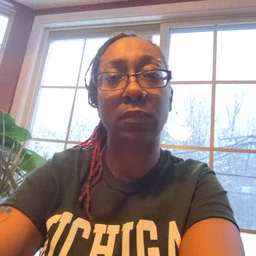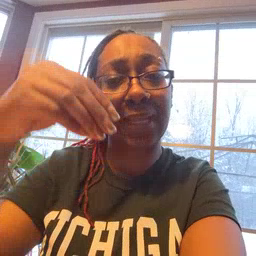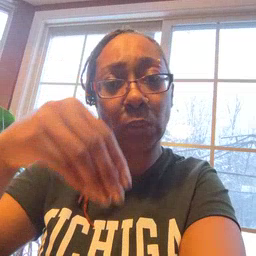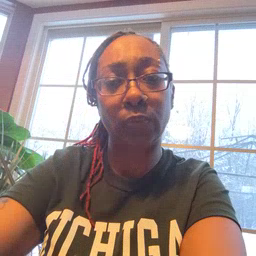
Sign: into